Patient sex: F
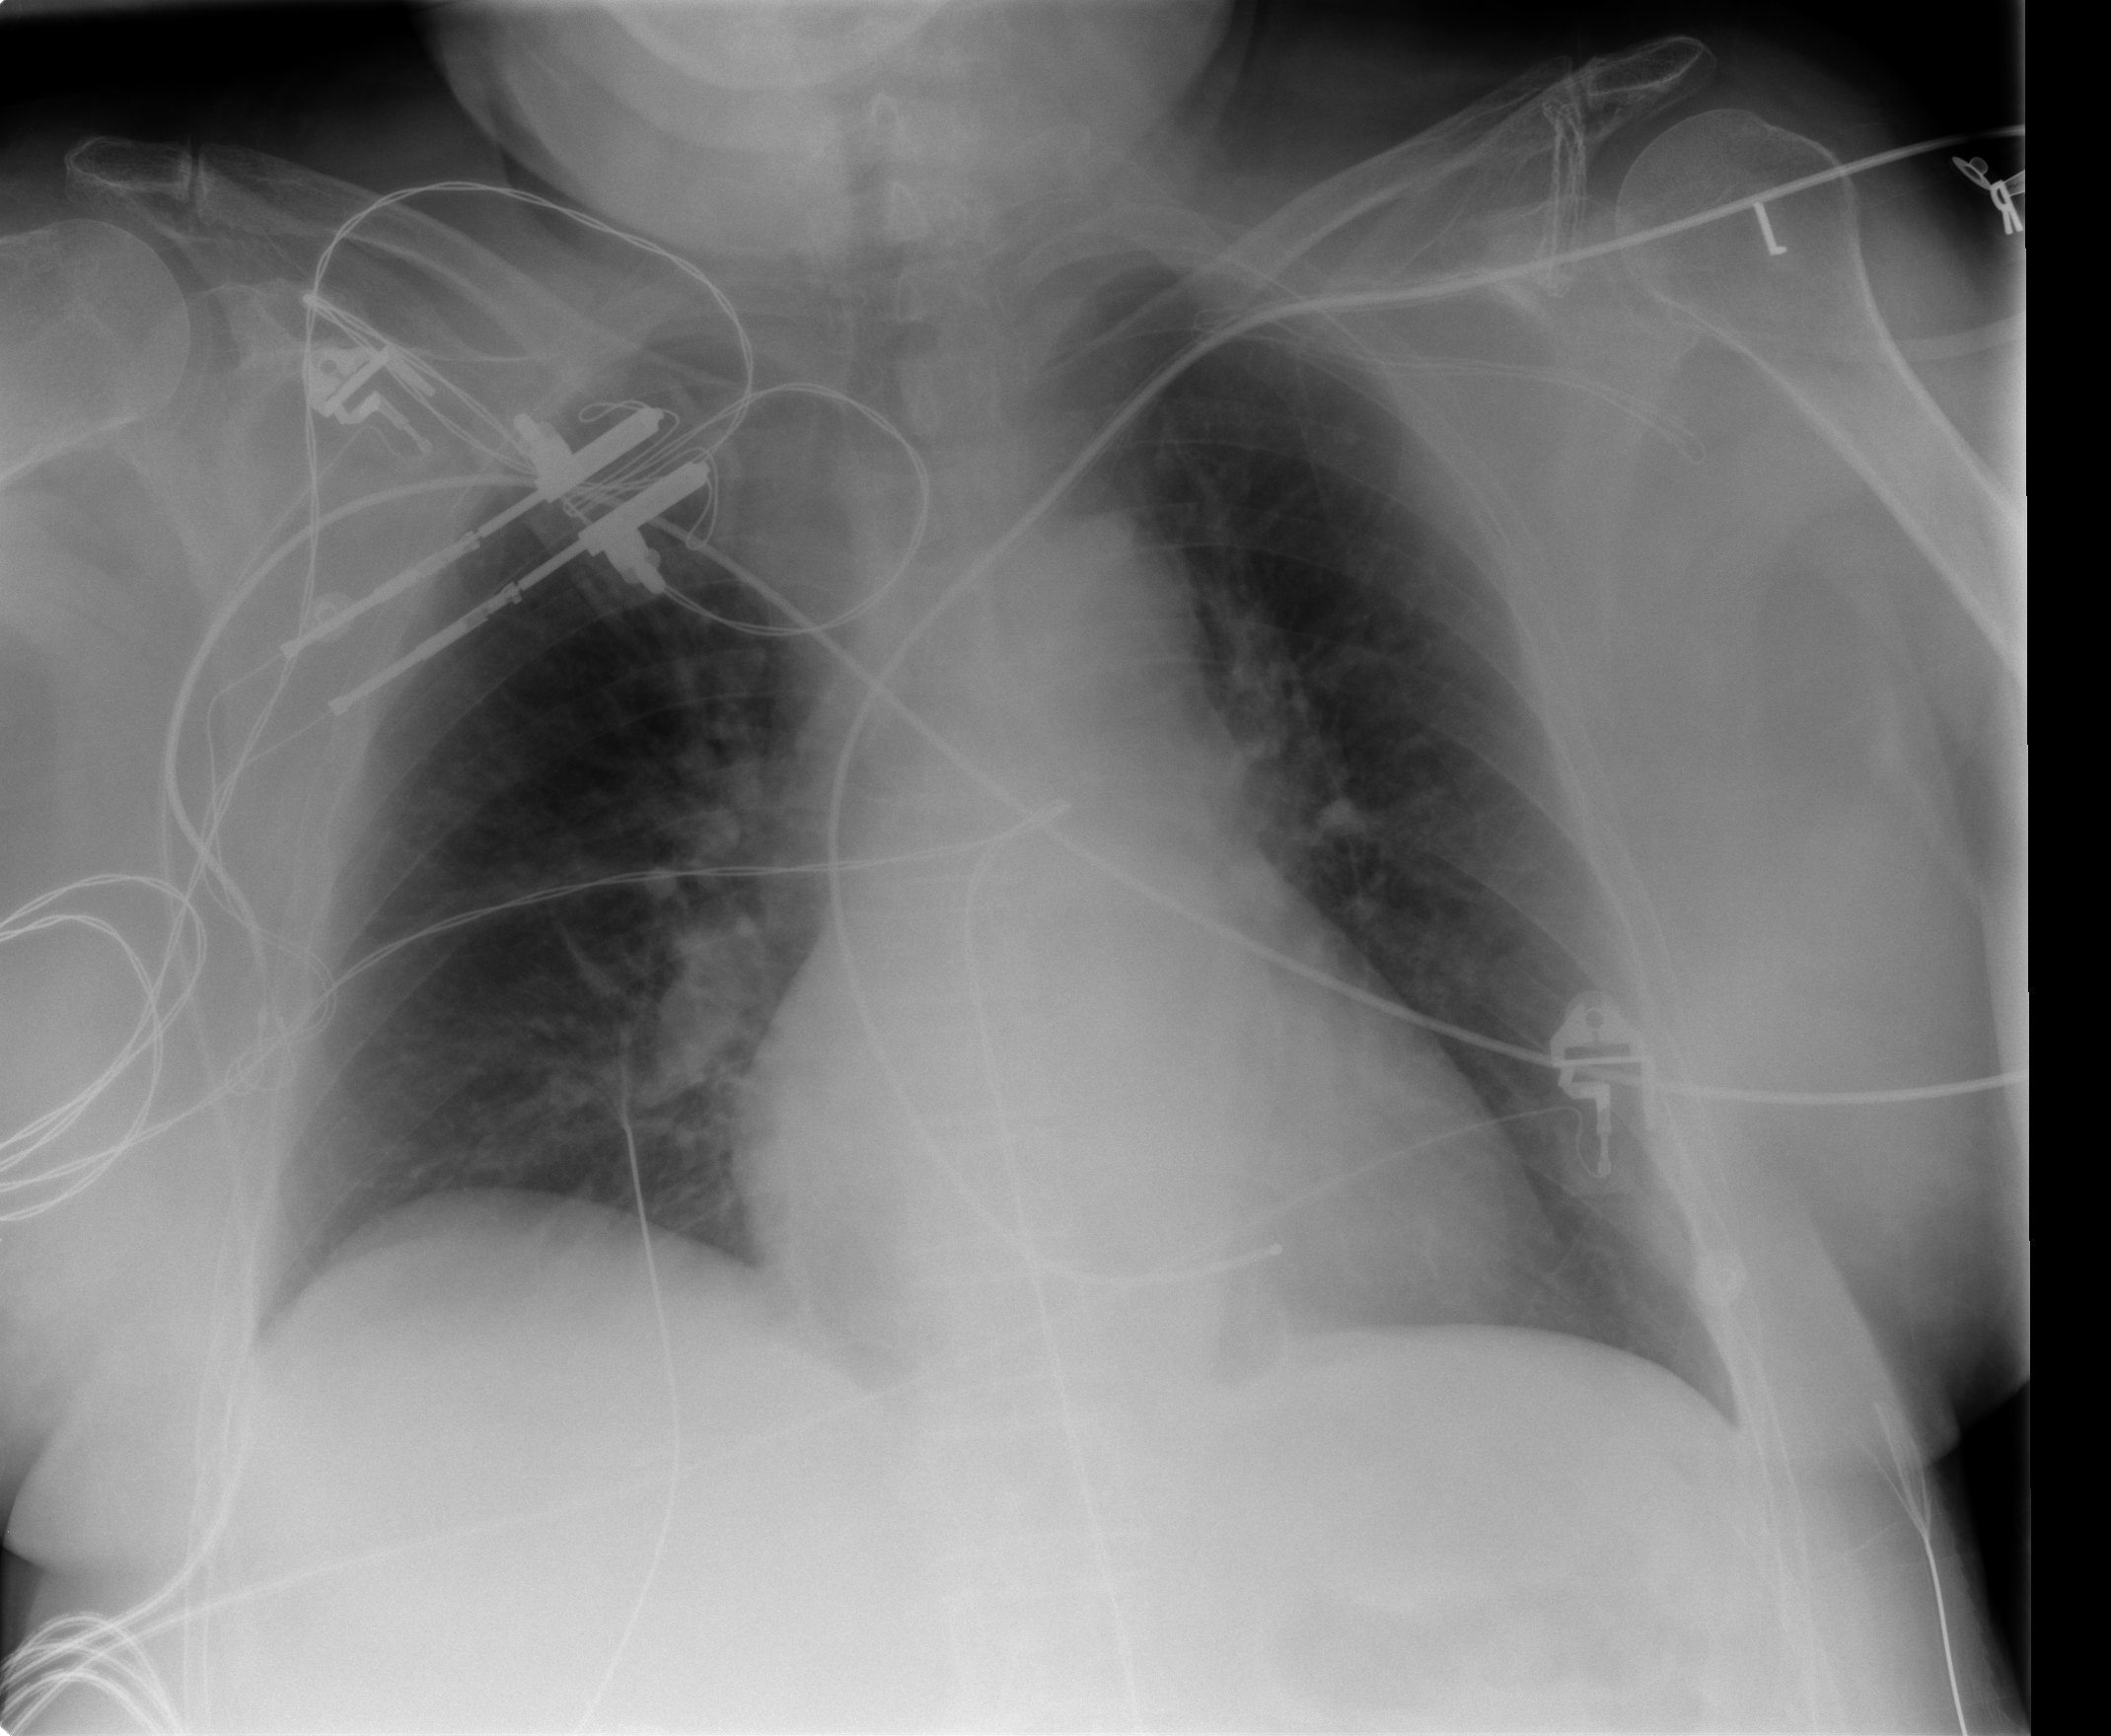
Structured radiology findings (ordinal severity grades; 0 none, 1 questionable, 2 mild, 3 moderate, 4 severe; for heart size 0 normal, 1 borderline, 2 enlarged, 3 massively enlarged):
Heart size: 1
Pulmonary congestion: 1
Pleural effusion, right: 0
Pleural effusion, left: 0
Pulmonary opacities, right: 0
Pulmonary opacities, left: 0
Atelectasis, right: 0
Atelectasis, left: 0